Aerial crown-view tile of a tropical tree (Barro Colorado Island, Panama), acquired 20250616:
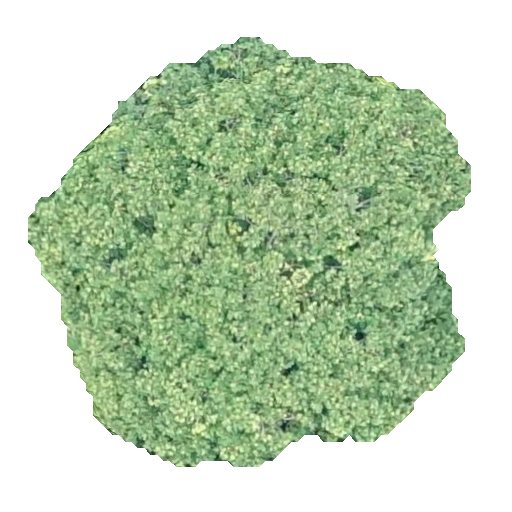
Species: Dipteryx oleifera
GBIF accepted scientific name: Dipteryx oleifera
Crown area: 203.191 m²